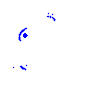
Particle: electron